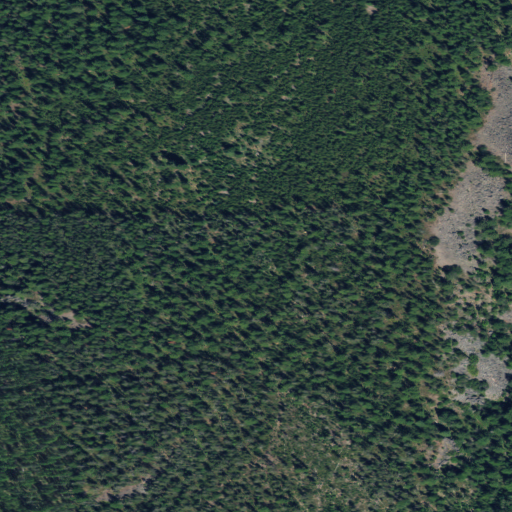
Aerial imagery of mountain in Oregon named Morris Hill containing only evergreen forest